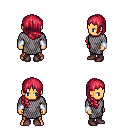
a pixel art fantasy rpg character, male body template, human, tanned skin, chain mail, teal pants, ruby red right-swept hairstyle, white cloth bracers, maroon shoes, four views (front, back, left, right), 2x2 character sprite sheet, small pixel art, hard edges, no anti-aliasing